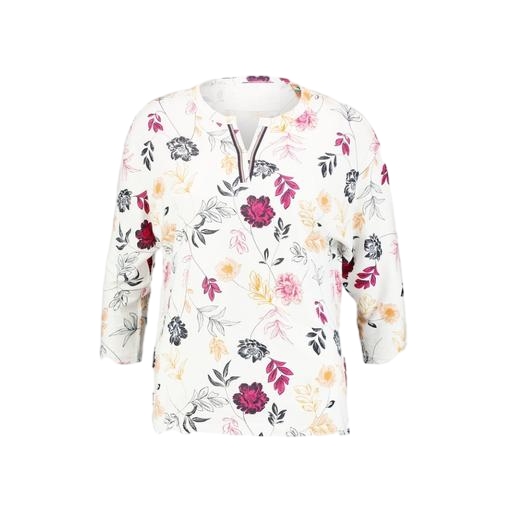
multicolor floral-print t-shirt only macy, white floral-print blouse, floral shirt, white background